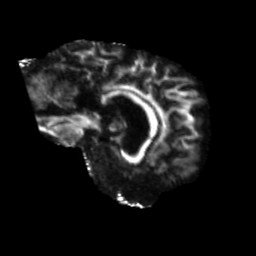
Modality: FA
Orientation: sagittal
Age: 66
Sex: female
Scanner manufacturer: siemens
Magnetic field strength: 3 T
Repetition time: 5.47 s
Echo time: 0.0854 s